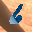
Label: 6